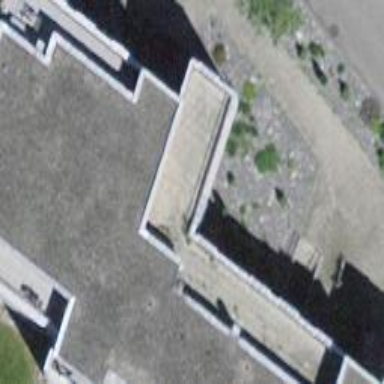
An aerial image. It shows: Residential building with flat roof.